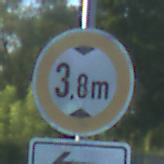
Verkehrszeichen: TatsaechlicheHoehe
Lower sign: RichtungsangabeDurchPfeile2
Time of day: MorningAfternoon
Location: Outdoor (Nature)
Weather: Clear
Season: NotSpecified
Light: Natural